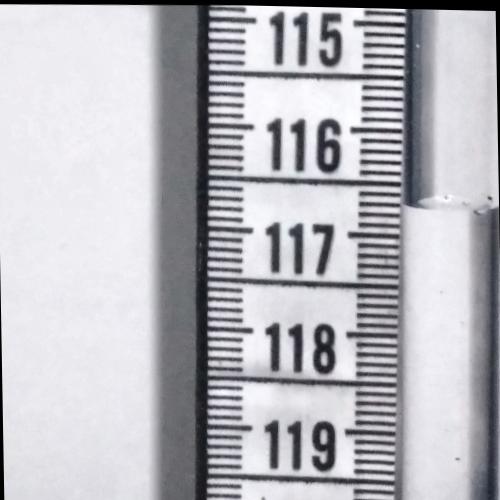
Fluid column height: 116.7 cm